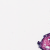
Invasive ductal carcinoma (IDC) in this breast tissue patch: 0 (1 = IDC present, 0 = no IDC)